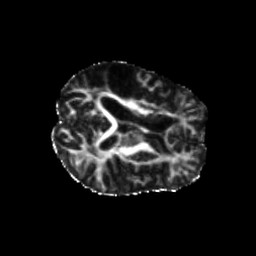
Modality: FA
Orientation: axial
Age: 46
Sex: male
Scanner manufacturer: siemens
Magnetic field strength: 3 T
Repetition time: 5.25 s
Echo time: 0.08 s